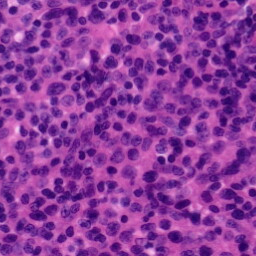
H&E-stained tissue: Tonsil